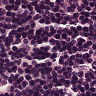
Metastatic tissue present: no